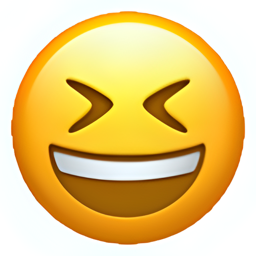
Name: smiling face with open mouth and tightly closed eyes
Emoji: 😆
Group: Smileys & Emotion
Sub-group: face-smiling